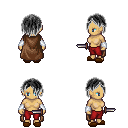
a pixel art fantasy rpg character, female body template, human, tanned skin, brown cape, red pants, gray bangs hairstyle, white cloth bracers, brown slippers, dagger, four views (front, back, left, right), 2x2 character sprite sheet, small pixel art, hard edges, no anti-aliasing